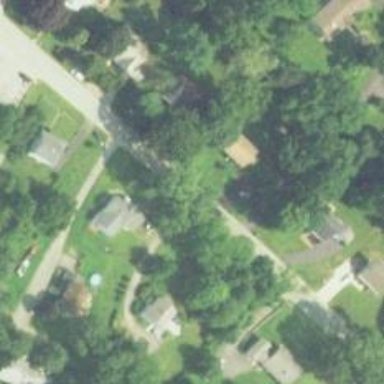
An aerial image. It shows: Residential driveway.